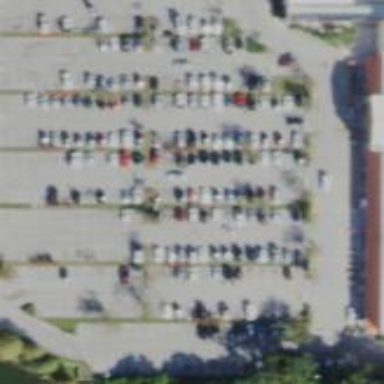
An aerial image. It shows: Parking area.